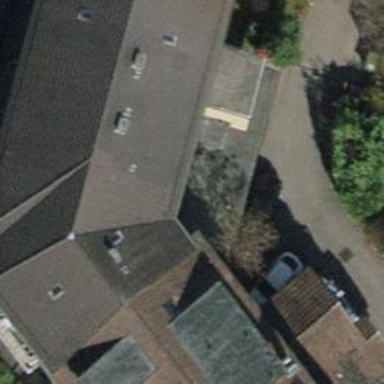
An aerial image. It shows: Building with gabled roof.